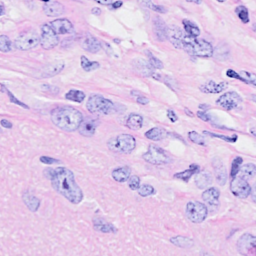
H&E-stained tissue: Breast